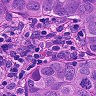
Metastatic tissue present: yes